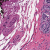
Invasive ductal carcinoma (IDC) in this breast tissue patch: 0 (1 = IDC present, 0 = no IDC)